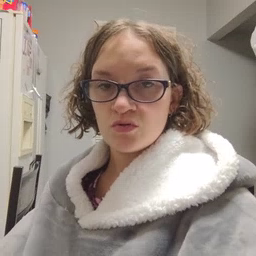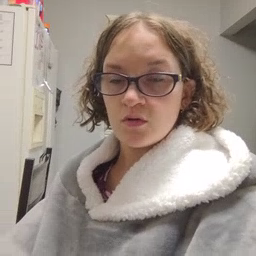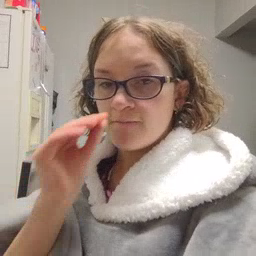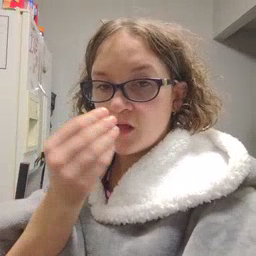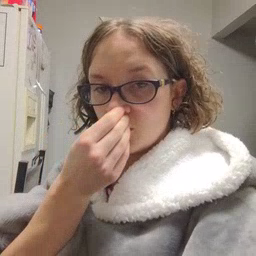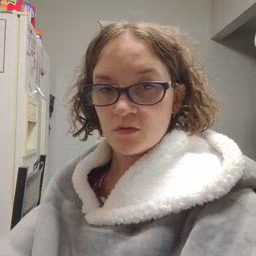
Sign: flower